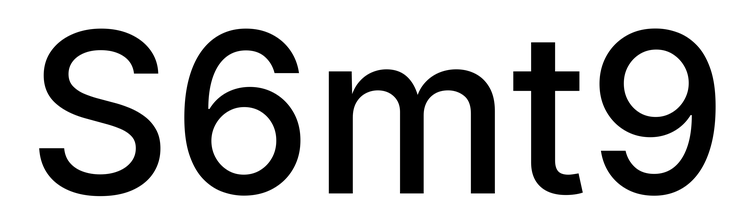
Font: Inter_Medium